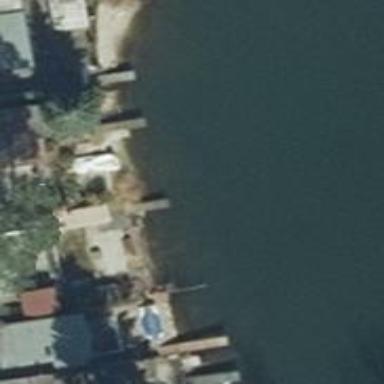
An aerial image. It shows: Man-made pier.